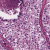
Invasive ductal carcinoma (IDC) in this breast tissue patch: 0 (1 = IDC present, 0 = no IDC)